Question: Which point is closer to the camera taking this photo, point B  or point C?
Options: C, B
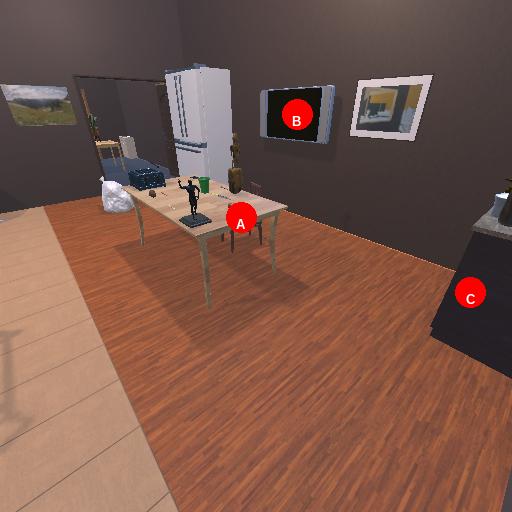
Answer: C